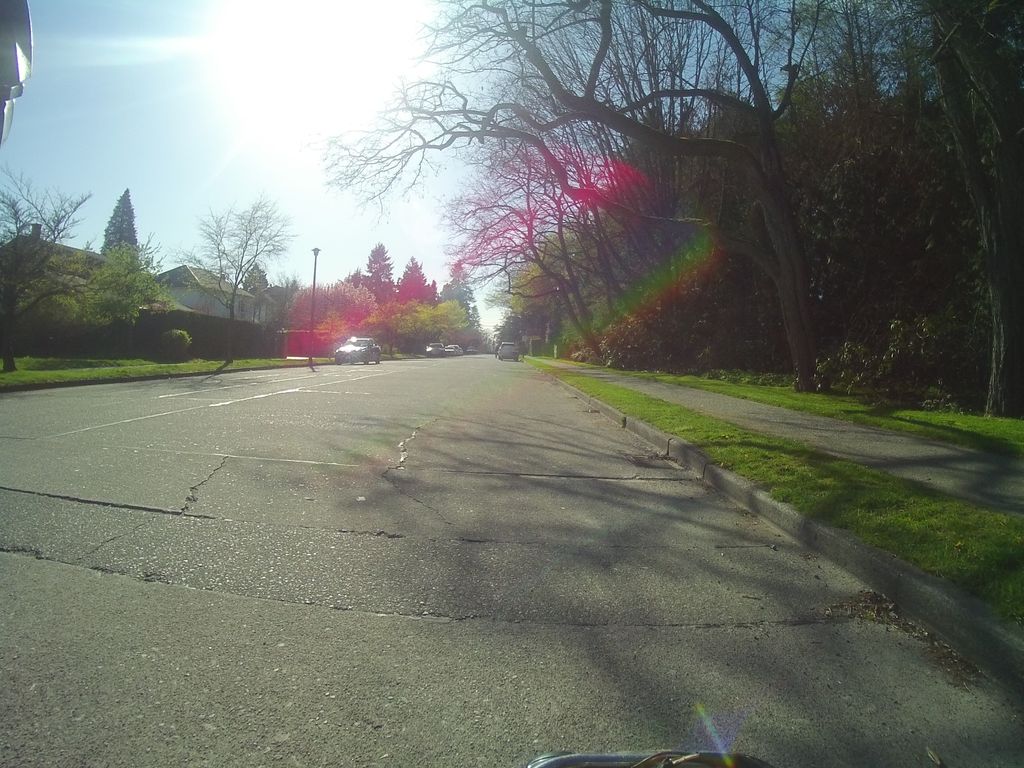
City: vancouver